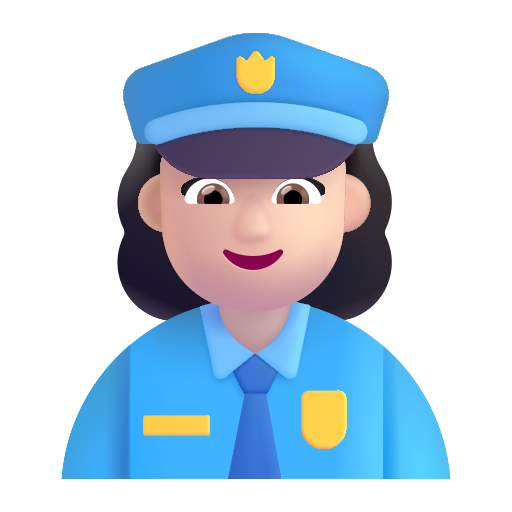
woman police officer color light